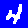
Digit: 4